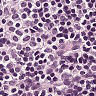
Metastatic tissue present: no